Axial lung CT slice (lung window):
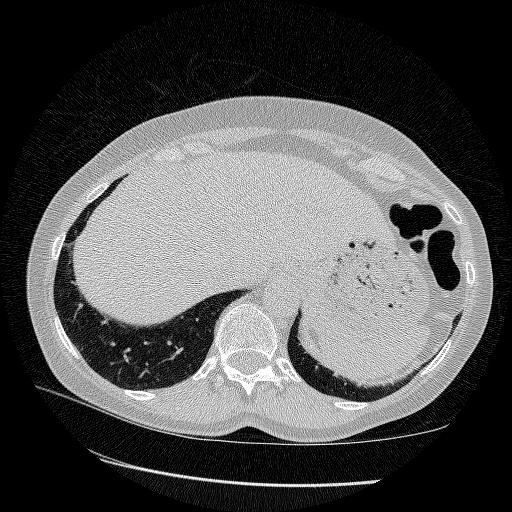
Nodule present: no